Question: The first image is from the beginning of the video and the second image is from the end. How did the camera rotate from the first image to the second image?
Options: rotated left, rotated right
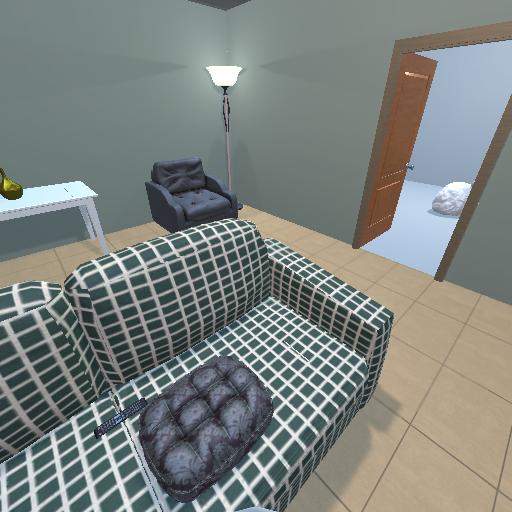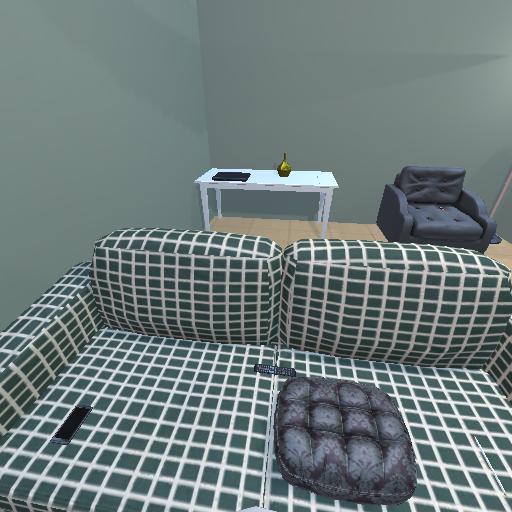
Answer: rotated left